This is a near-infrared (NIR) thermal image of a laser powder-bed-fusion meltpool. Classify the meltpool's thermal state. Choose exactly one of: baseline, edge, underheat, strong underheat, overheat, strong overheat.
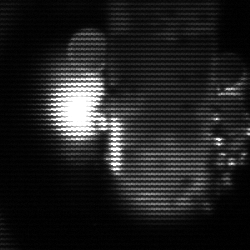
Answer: strong underheat